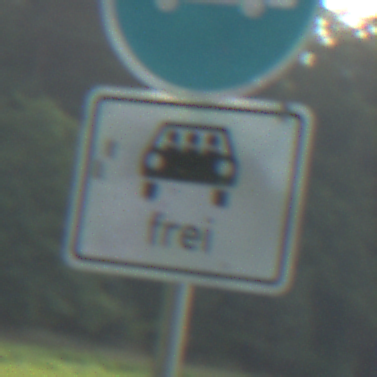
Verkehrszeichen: MehrfachbesetzePersonenkraftwagenFrei
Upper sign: Busssonderstreifen
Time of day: SunriseSunset
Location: Outdoor (Nature)
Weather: PartlyCloudy
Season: NotSpecified
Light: Natural